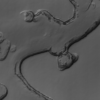
Label: not_dusty